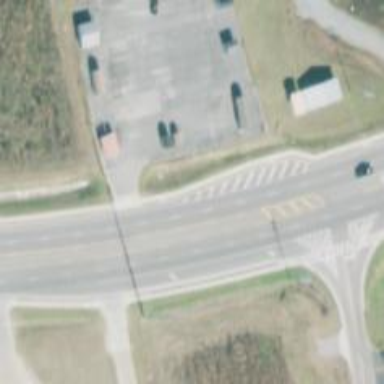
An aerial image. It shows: Asphalt road classified as primary highway.